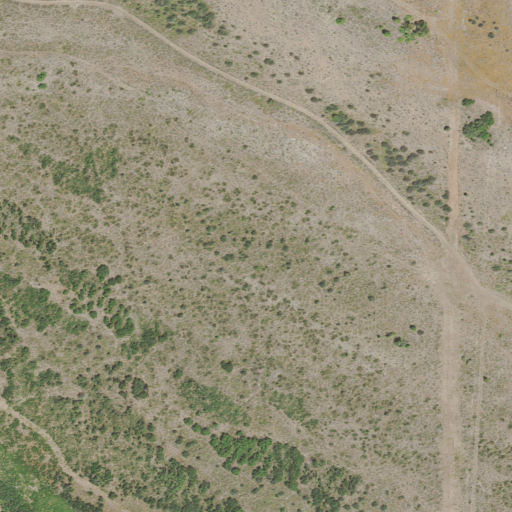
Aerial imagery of plain(s) in Utah named Tom Condies Flat containing shrub and deciduous forest